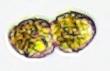
Label: Margalefidinium